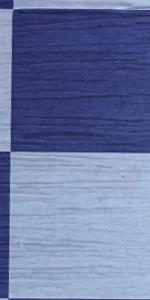
Label: Empty